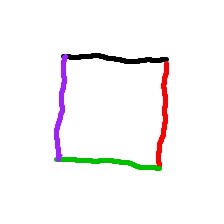
Shape: square